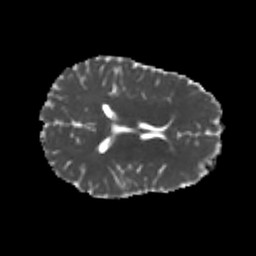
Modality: MD
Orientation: axial
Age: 23
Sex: male
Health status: healthy
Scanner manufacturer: philips
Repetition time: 7.386 s
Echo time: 0.08599 s